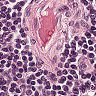
Metastatic tissue present: no